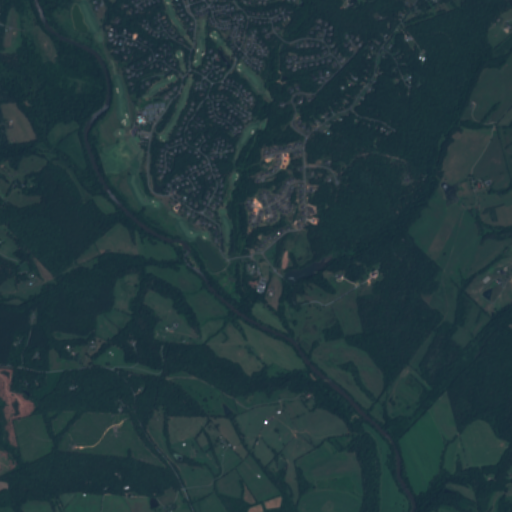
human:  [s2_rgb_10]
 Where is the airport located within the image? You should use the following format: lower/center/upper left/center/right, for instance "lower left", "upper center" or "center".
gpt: The airport is located in the upper left of the image.
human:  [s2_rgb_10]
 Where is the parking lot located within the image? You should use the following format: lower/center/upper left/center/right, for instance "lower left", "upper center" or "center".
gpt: The parking lot is located in the upper left of the image.
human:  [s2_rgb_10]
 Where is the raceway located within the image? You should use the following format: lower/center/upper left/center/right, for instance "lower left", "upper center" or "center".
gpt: The raceway is located in the upper left of the image.
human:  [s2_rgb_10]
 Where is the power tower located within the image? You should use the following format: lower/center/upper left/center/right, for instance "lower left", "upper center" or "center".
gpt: There is no power tower in the image.